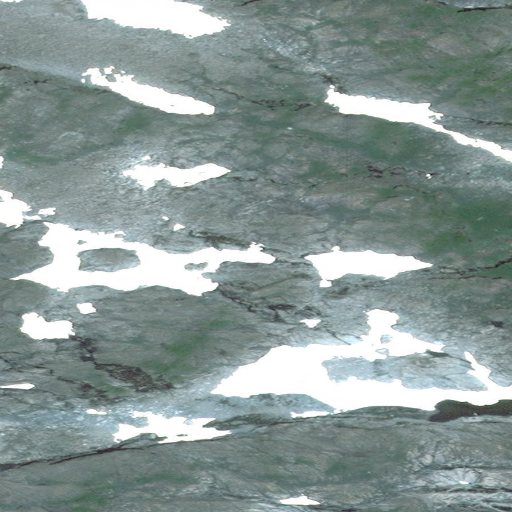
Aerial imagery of cape in Alaska named Harris Peninsula containing only unknown